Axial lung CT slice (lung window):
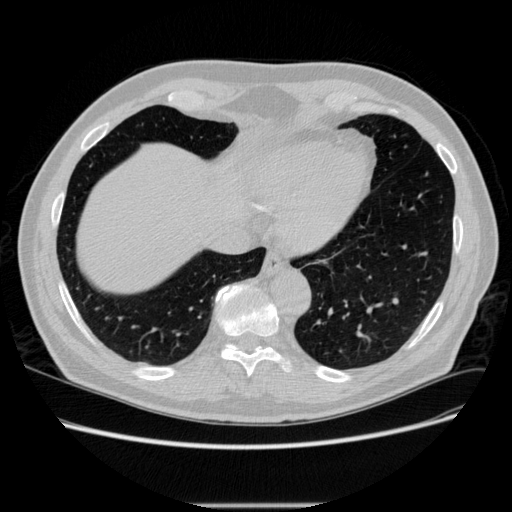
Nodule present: no